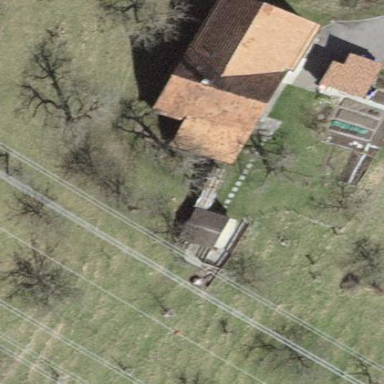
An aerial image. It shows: Simple house.